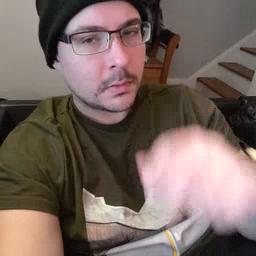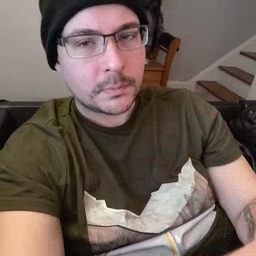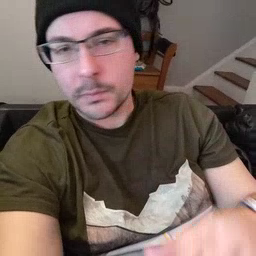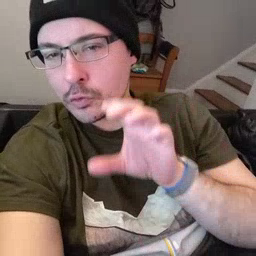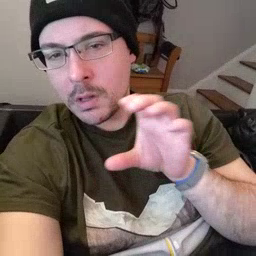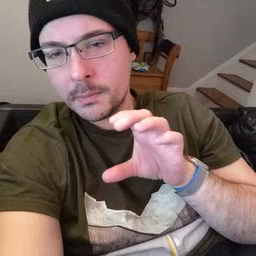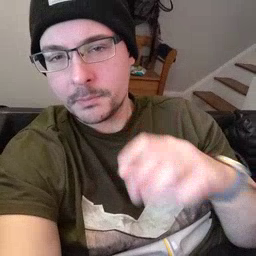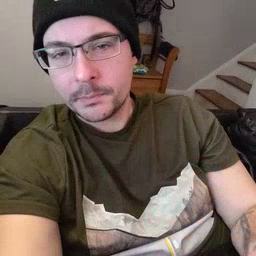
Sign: chocolate